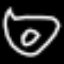
Label: donut